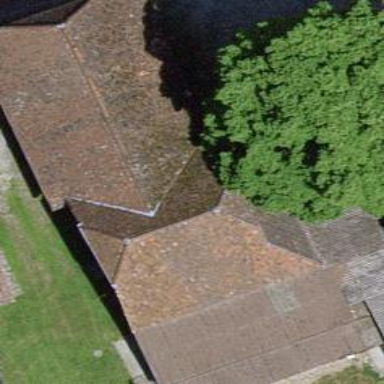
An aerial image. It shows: Rural barn.